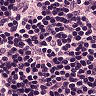
Metastatic tissue present: no